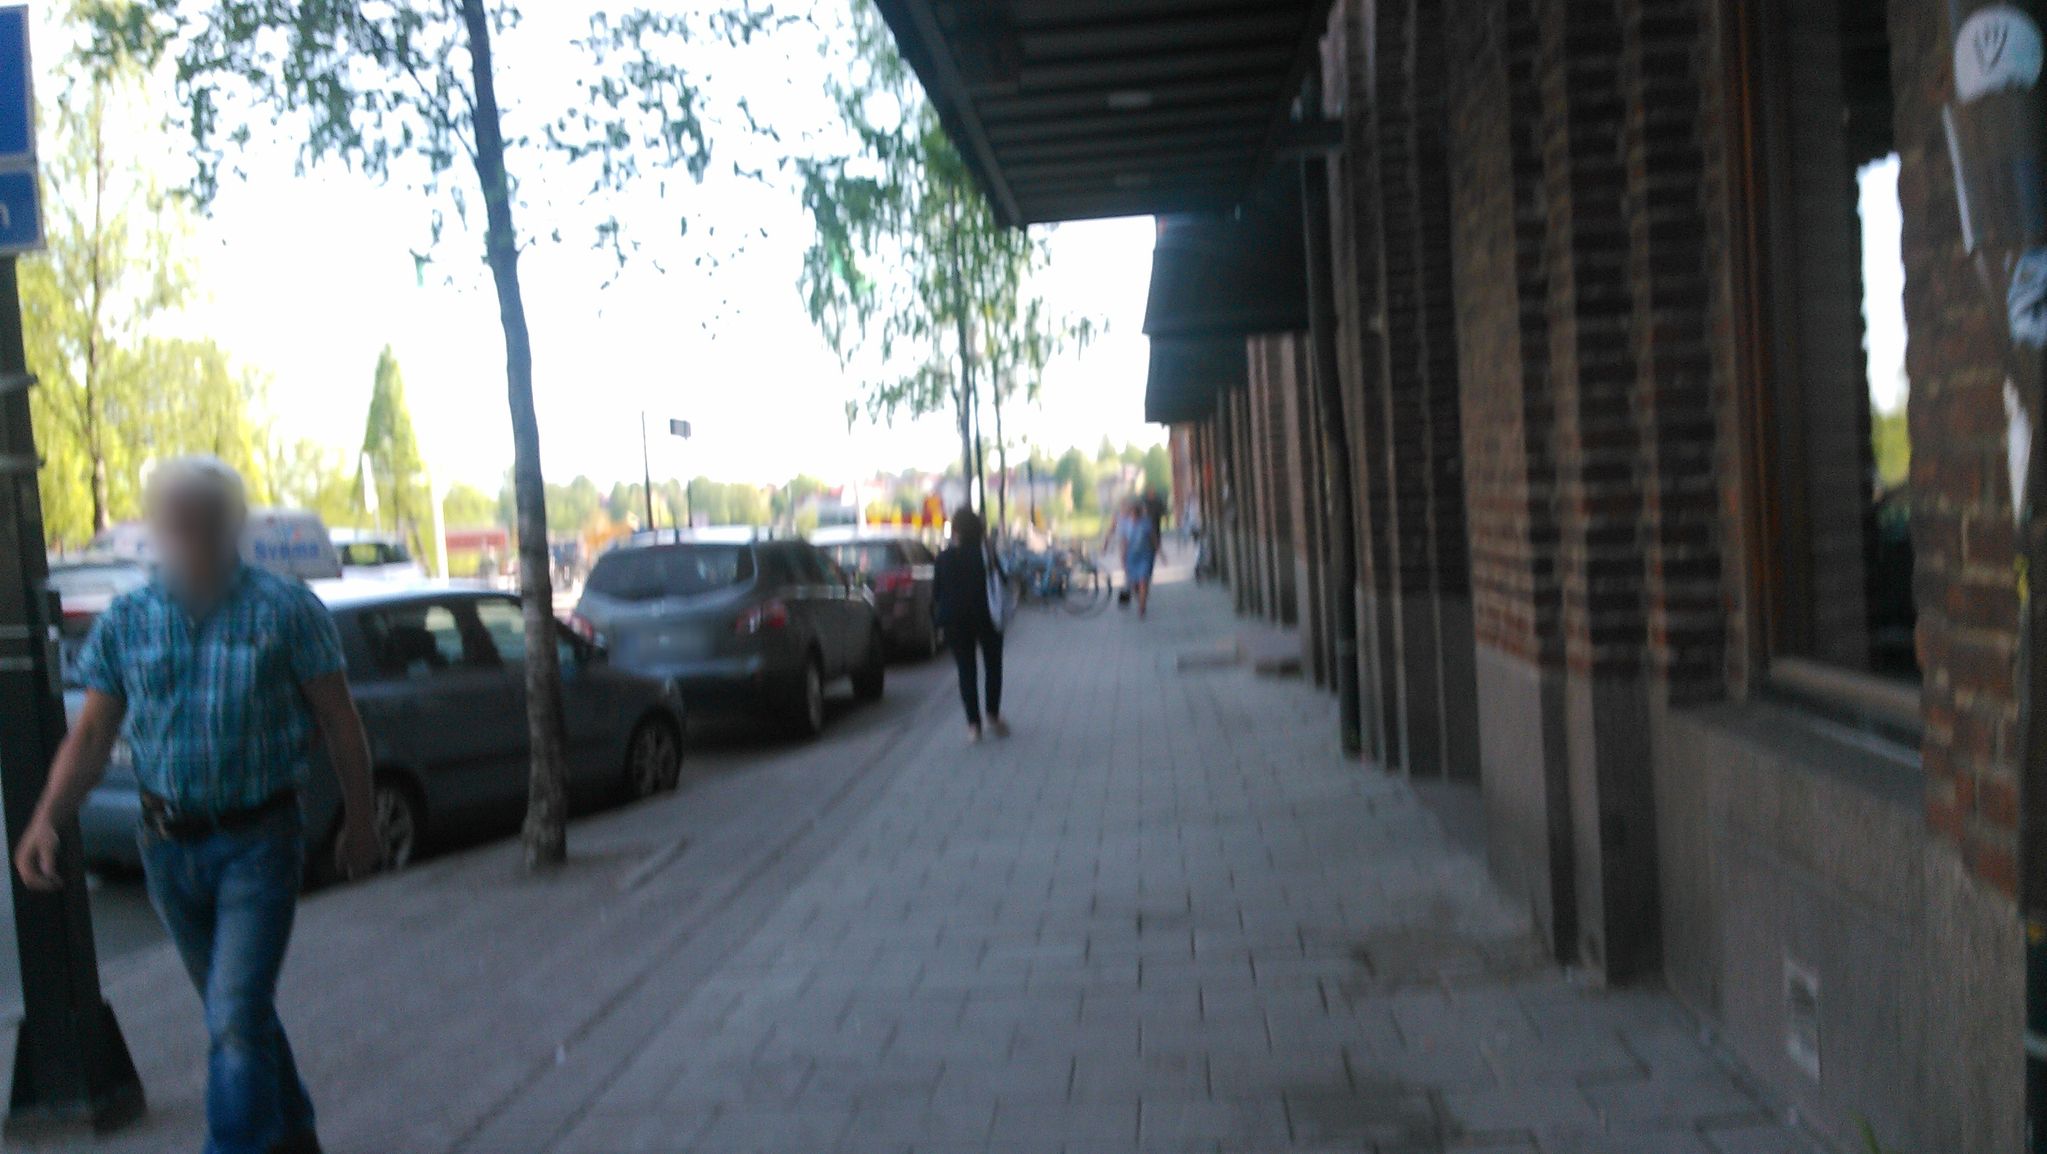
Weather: clear
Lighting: day
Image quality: slightly poor
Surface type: walking surface
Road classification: footway, pedestrian
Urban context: urban centre
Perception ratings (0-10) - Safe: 3.11, Lively: 7.64, Beautiful: 4.65, Boring: 2.52, Depressing: 1.71, Wealthy: 6.04